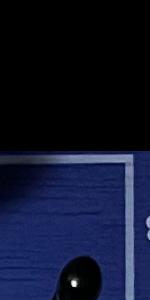
Label: Empty